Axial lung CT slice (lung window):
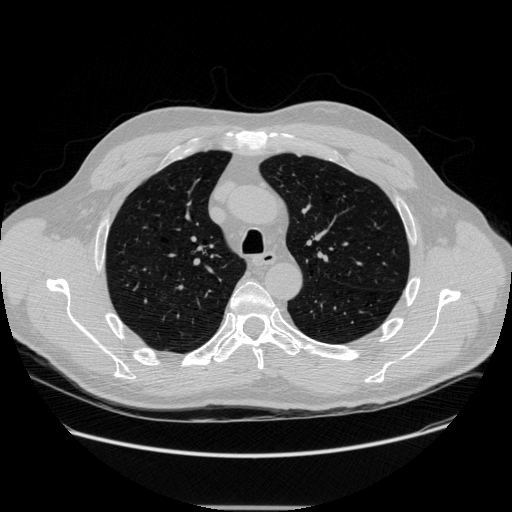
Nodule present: no